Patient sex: F
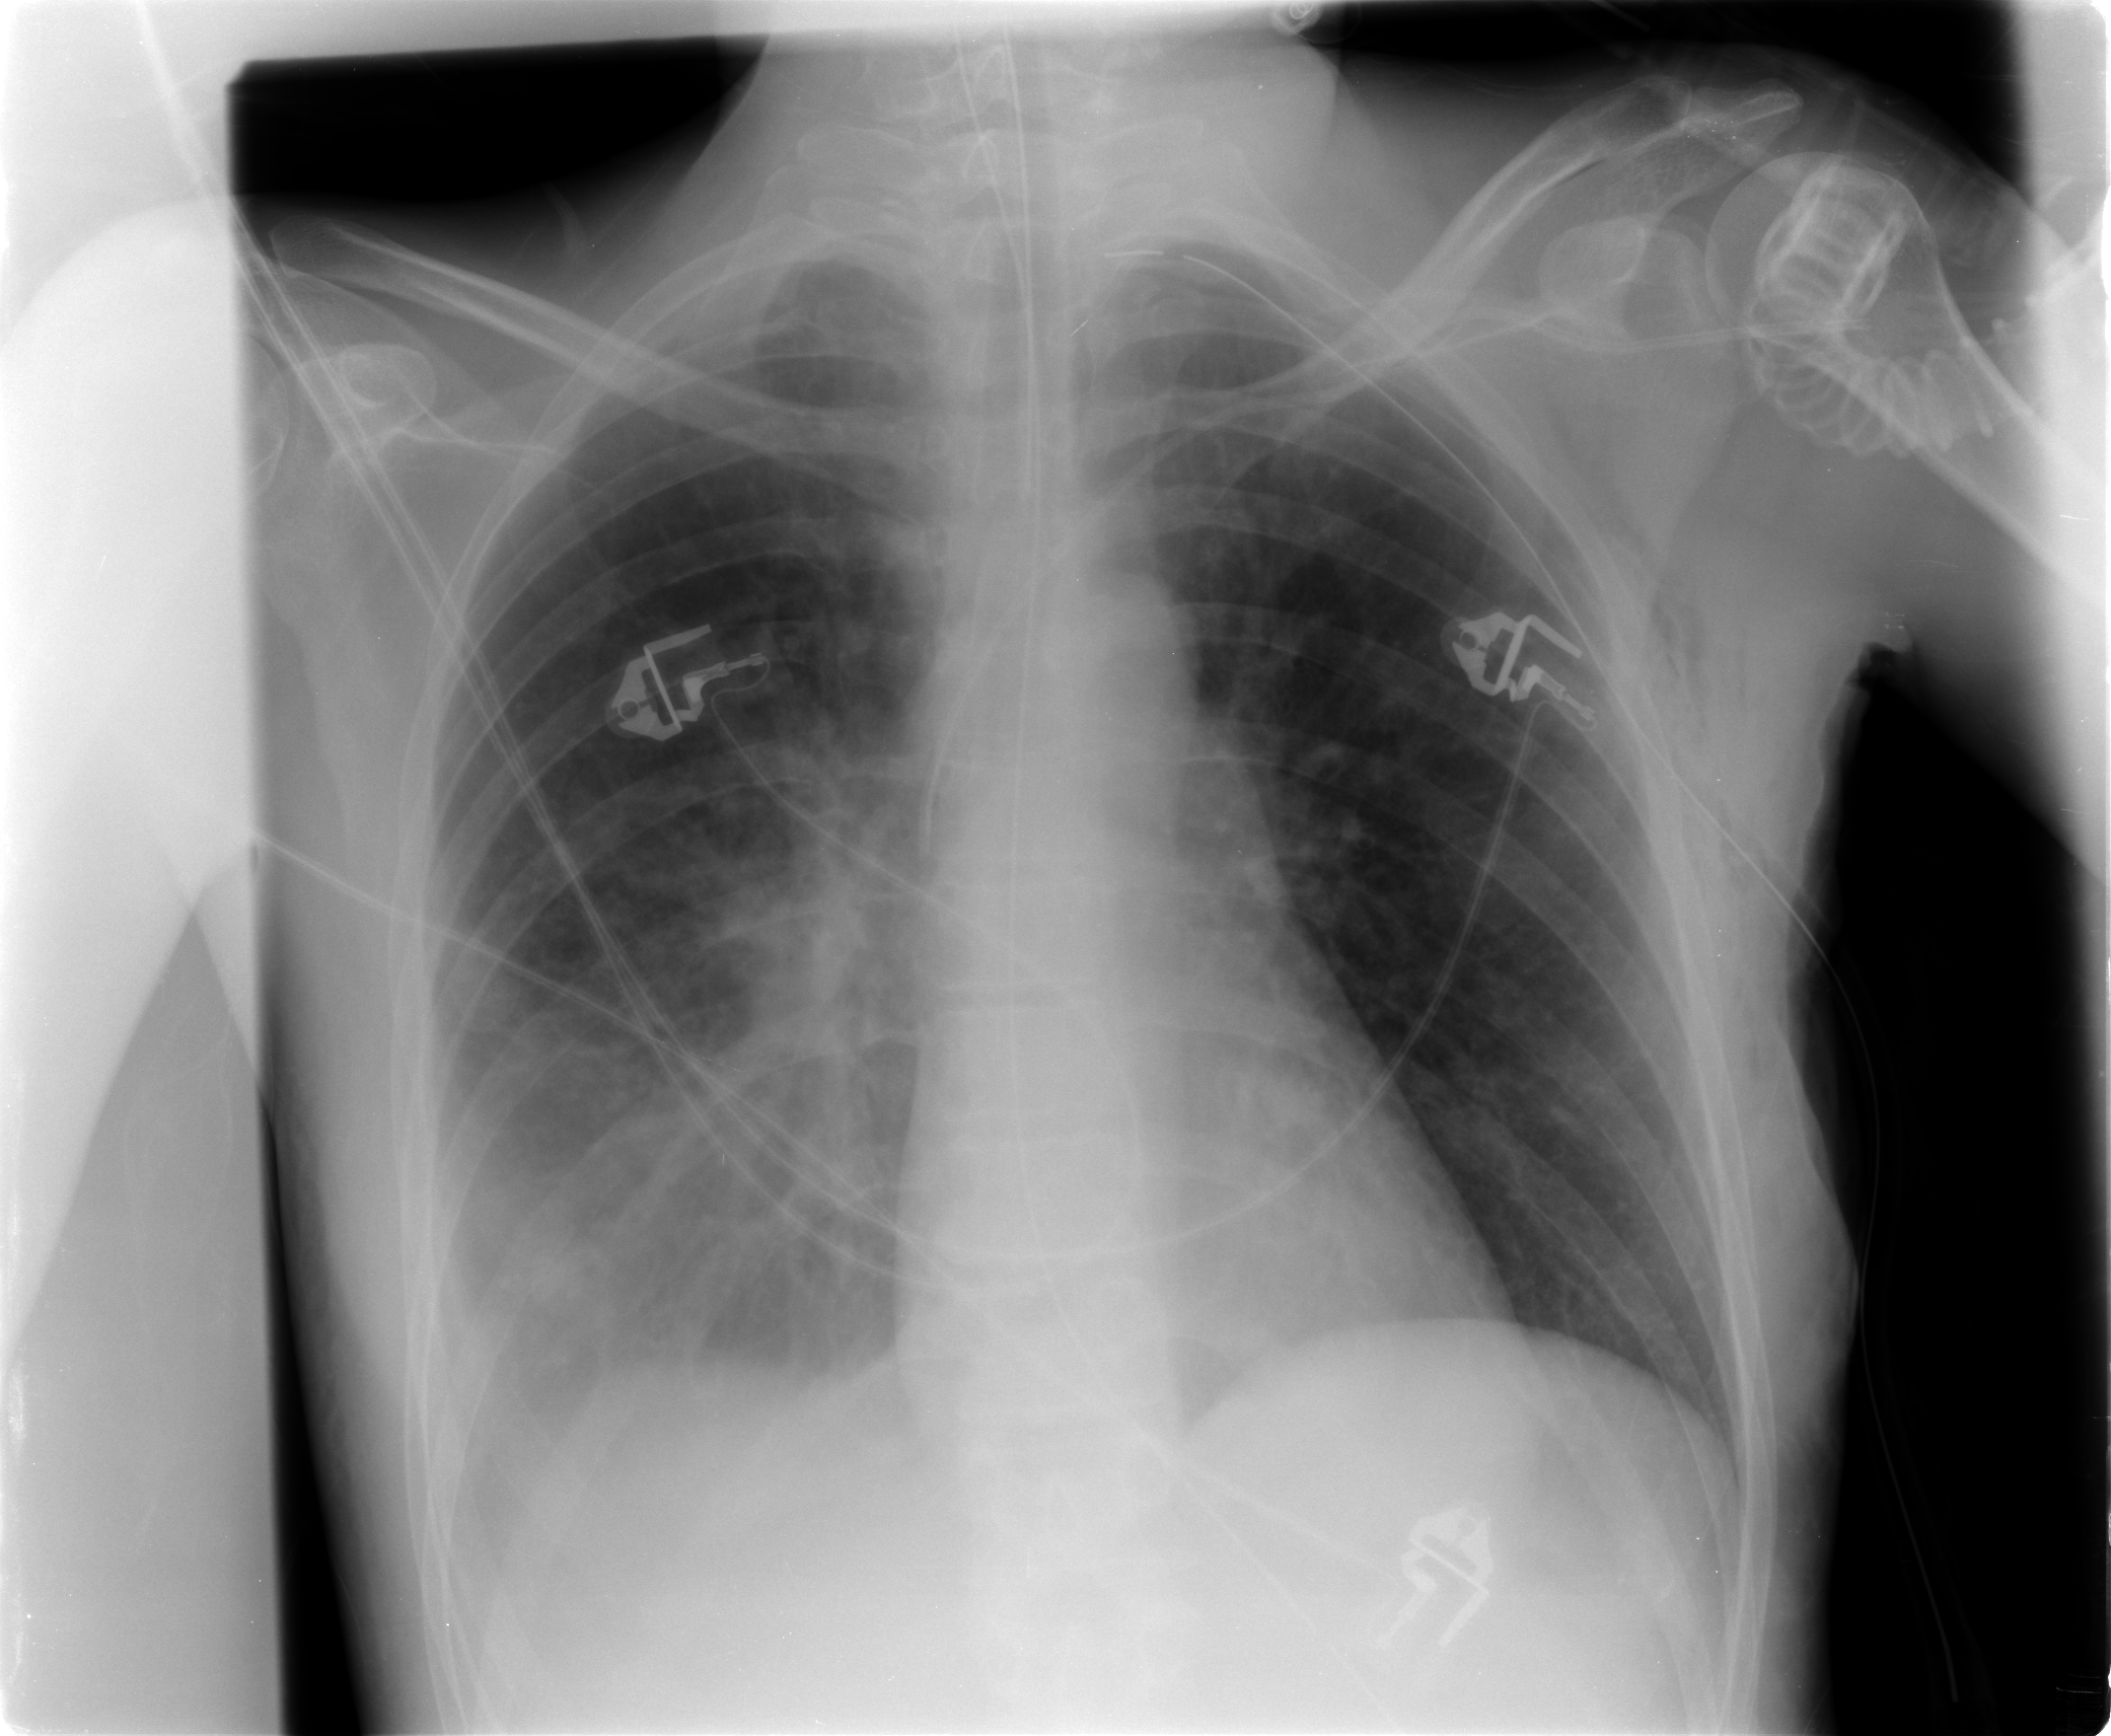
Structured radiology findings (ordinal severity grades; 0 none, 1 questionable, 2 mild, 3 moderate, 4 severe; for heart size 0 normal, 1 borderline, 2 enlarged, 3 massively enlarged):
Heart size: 0
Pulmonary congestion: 0
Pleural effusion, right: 2
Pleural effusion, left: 0
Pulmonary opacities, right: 2
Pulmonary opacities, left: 0
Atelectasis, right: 2
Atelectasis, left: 0